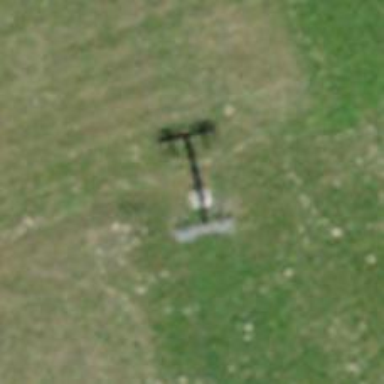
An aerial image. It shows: Pylon used for aerialway.